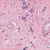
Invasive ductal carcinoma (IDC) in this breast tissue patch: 1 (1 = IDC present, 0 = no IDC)